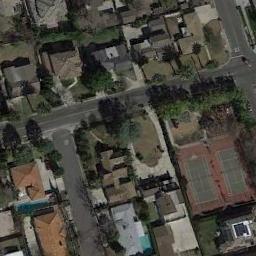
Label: tennis_court